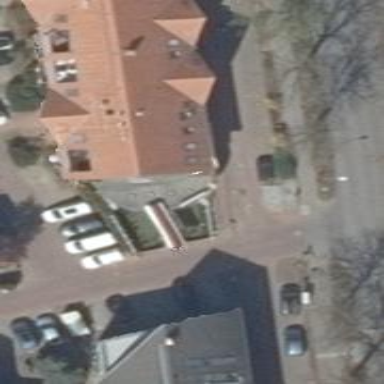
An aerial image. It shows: Bar.